Question: Using rails 4.1.4
im sending post request:
'''
curl -X POST -H "Accept:application/json" -H "Content-Type:application/json" -H "Cache-Control:no-cache" -H "Postman-Token:872ae843-bc12-8194-5984-ab2534fa9872" -d '{
"car" : {
"car_brand" : 1,
"car_model" : 1,
"car_version" : 1,
"name" : "first car"
}
}' http://0.0.0.0:3000/api/car_groups/1/cars
'''
endpoint in my routes:
'''
resources :car_groups, only: :none do
resources :cars, only: [:index, :show, :create, :update, :destroy]
end
'''
this it what my server sees:

params passed in url are listed in params as supposed to.
while sending a request with empty body, when i check for params, answer looks the same:
'''
> {"action"=>"create", "controller"=>"api/v1/cars", "car_group_id"=>"1", "car"=>{}, "format"=>"json", "auth_token"=>nil}
'''
what might i be missing?
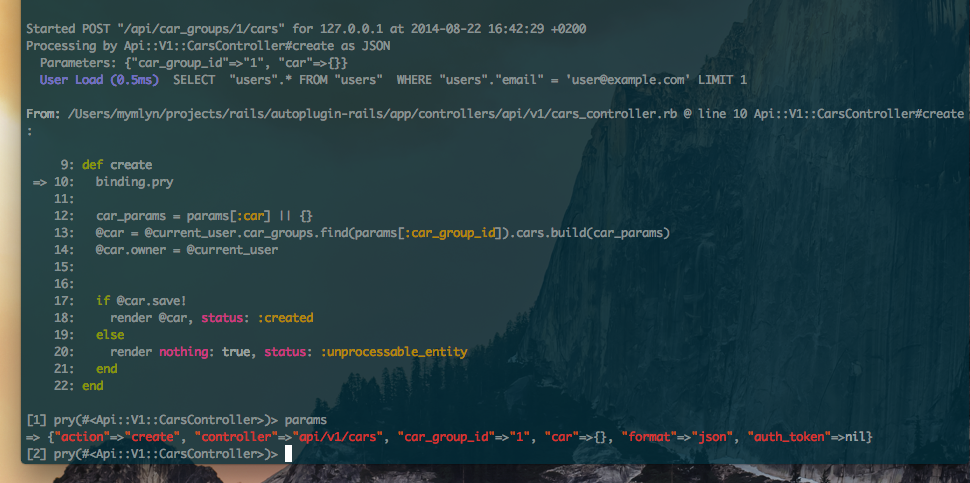
Answer: issue was related to versioning apis using mimetype